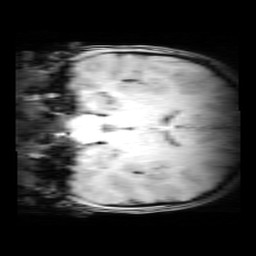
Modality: MP2RAGE
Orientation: coronal
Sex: female
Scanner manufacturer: siemens
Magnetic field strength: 3 T
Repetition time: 5 s
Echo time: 0.00368 s